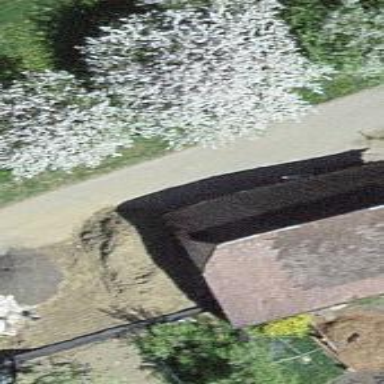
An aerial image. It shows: Barn.